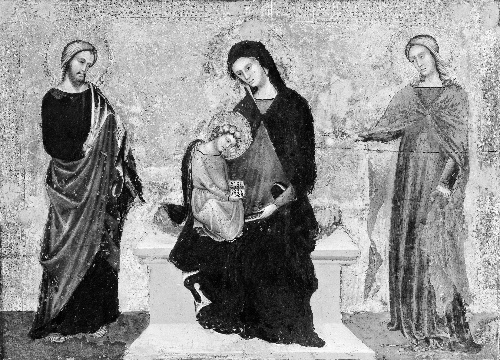
Title: Madonna and Child Enthroned with Saints James Minor and Lucy
Artist: Marco di Paolo Veneziano
Artist bio: Italian, Venetian, active 1362–90
Object type: Painting
Classification: Paintings
Medium: Tempera on wood, gold ground
Dimensions: 12 1/4 x 17 1/4 in. (31.1 x 43.8 cm)
Department: European Paintings
Credit line: The Friedsam Collection, Bequest of Michael Friedsam, 1931
Accession year: 1932
Repository: Metropolitan Museum of Art, New York, NY
Tags: Madonna and Child|Saints|Virgin Mary